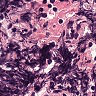
Metastatic tissue present: no